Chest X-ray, AP view. Patient: 25 years old, sex F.
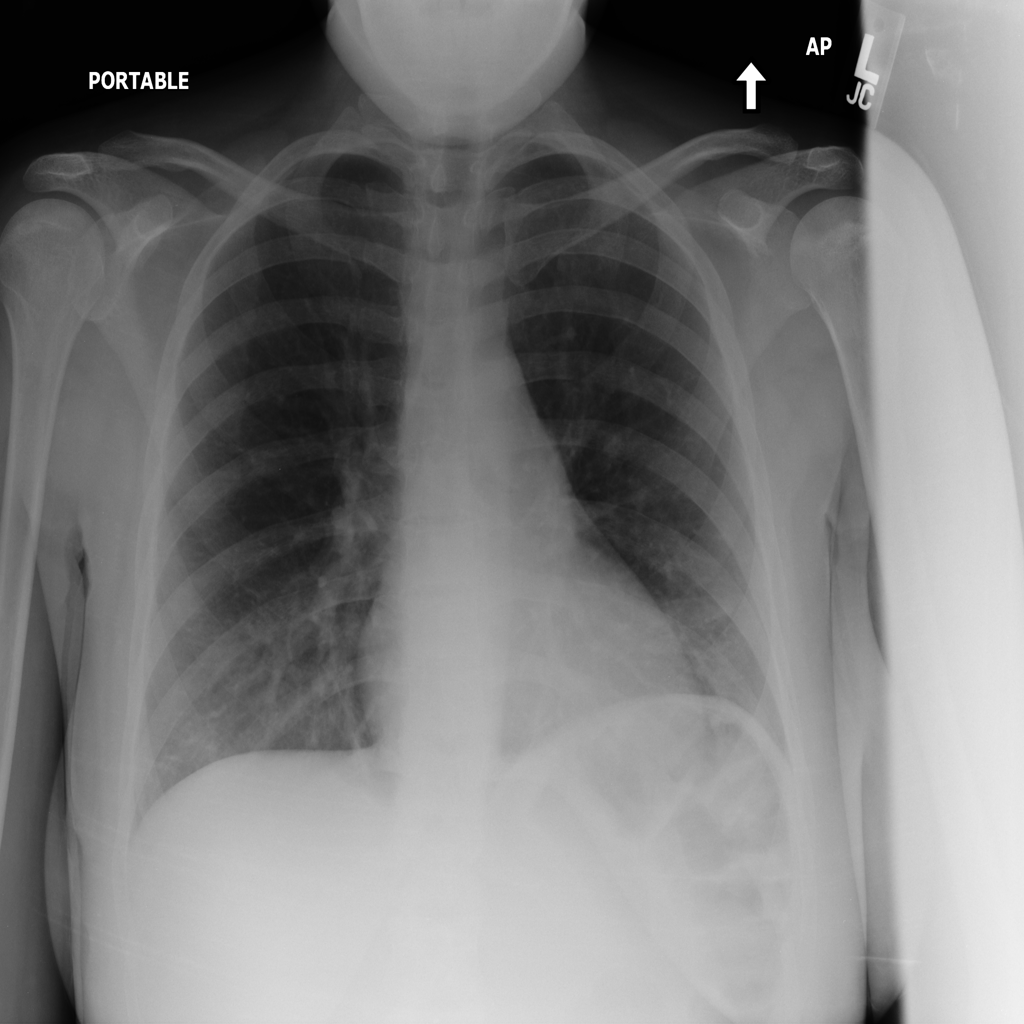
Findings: Atelectasis